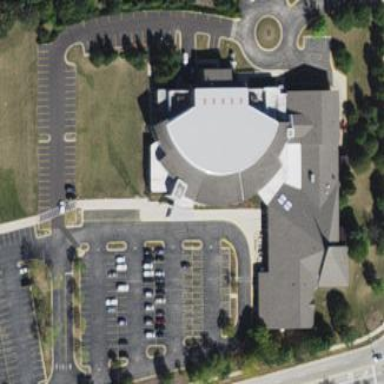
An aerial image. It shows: Church which is place of worship.